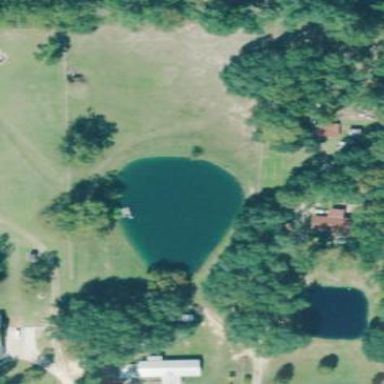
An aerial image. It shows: Peaceful pond surrounded by nature.